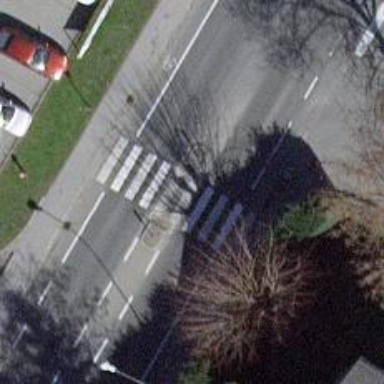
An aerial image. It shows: Zebra crossing with white markings and island.